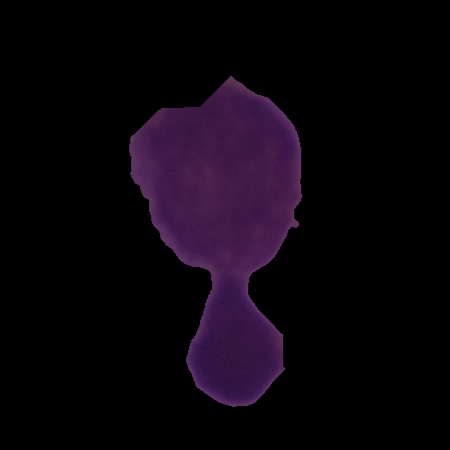
Label: healthy